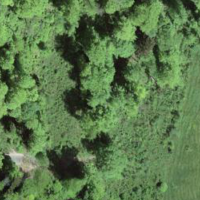
EUNIS habitat code: 44
Species observed at this site:
Tettigonia cantans